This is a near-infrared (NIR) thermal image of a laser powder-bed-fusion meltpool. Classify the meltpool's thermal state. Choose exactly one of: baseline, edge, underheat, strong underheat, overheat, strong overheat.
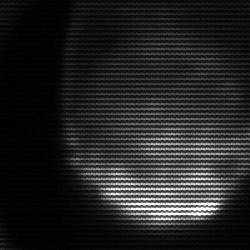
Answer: edge